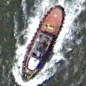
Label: civil